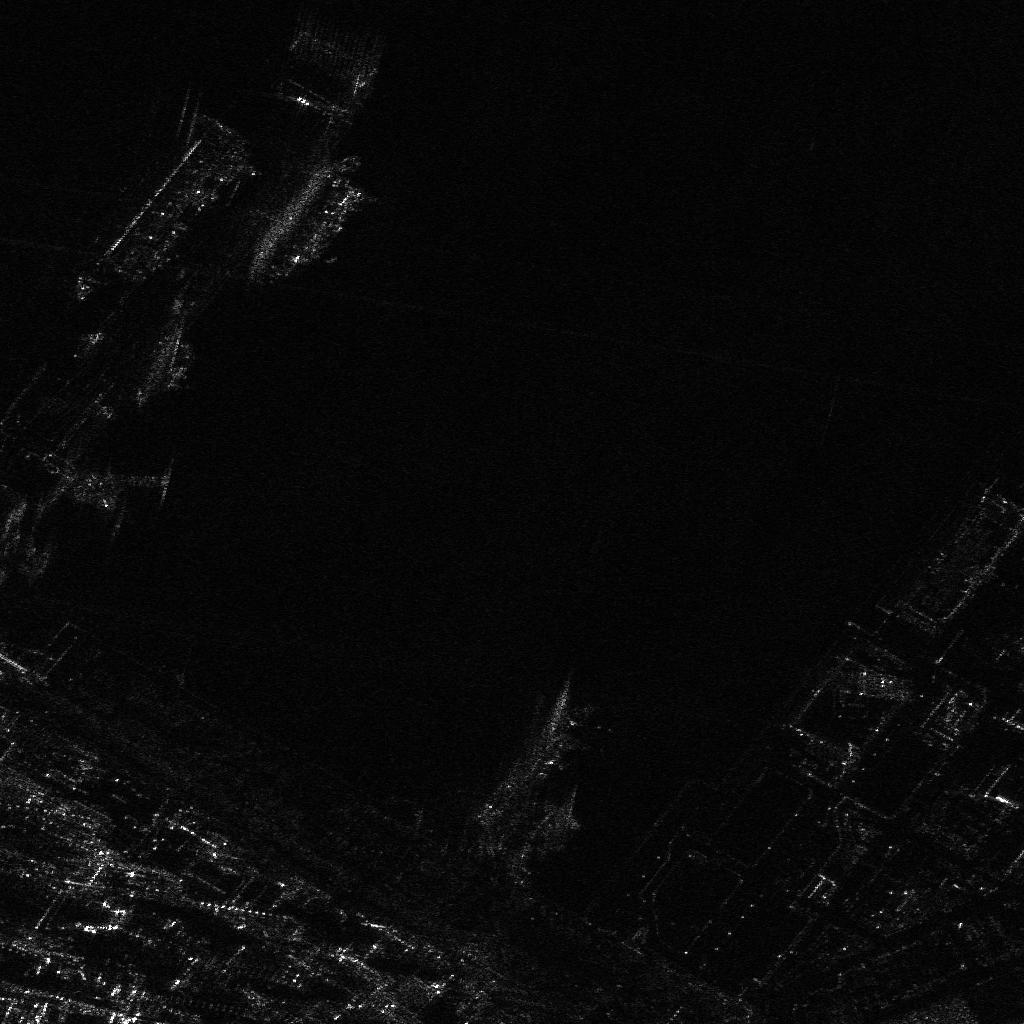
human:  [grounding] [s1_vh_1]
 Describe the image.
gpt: In the satellite image, there is  <ref>1 large container </ref> <box>[[28, 16, 32, 27, 37]]</box> located at top,  <ref>1 large container </ref> <box>[[49, 67, 53, 83, 35]]</box> located at bottom.